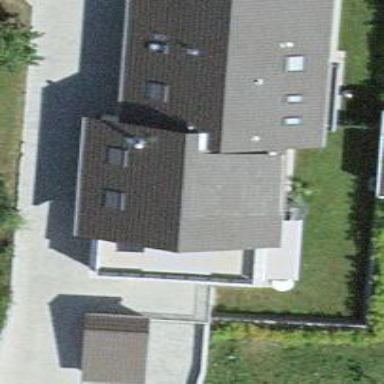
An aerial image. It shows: Semi-detached house.